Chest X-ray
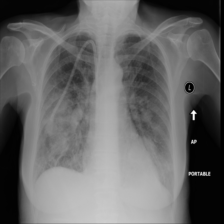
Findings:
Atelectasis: negative
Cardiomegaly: negative
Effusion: negative
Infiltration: negative
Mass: positive
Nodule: positive
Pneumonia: negative
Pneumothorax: negative
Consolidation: negative
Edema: positive
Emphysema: negative
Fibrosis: negative
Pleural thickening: negative
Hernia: negative